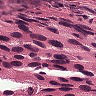
Metastatic tissue present: yes